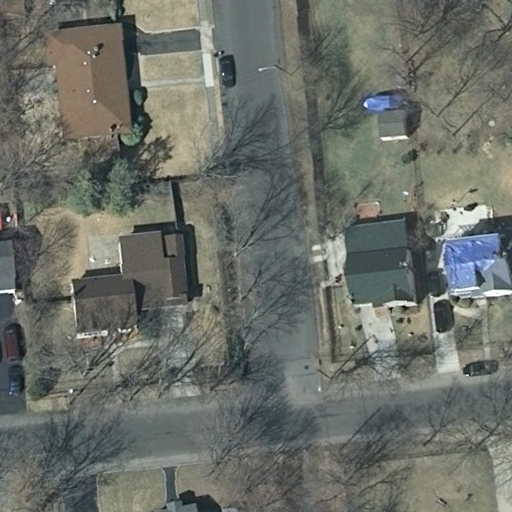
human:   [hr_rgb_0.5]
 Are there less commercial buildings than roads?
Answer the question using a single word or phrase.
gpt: yes

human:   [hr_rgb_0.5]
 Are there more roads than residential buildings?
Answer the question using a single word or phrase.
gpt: no

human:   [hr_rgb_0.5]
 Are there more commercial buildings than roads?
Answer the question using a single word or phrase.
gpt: no

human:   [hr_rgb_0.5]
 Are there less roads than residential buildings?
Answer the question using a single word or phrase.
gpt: yes

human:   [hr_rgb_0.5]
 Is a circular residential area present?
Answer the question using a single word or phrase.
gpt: no

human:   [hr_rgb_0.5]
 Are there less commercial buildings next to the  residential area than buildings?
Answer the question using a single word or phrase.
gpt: yes

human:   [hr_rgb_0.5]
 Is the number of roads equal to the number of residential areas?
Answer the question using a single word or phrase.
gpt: no

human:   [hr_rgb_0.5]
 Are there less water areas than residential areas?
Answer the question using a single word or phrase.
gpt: yes

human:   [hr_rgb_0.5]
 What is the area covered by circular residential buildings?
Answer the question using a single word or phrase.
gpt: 0m2

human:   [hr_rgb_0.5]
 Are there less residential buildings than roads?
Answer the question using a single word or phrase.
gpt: no

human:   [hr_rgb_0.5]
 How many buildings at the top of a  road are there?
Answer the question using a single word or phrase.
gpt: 5

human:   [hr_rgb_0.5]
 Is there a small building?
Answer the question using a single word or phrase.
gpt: yes

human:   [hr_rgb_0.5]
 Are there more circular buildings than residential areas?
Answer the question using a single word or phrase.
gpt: no

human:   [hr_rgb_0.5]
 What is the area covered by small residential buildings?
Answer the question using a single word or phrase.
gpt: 32m2

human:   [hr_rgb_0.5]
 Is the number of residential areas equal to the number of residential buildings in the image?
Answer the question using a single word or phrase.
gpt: no

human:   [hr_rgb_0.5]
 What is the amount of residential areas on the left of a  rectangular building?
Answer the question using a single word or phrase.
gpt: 1

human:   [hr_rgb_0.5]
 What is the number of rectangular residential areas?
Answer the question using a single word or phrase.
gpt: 1

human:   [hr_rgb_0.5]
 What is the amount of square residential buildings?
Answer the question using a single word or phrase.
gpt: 0

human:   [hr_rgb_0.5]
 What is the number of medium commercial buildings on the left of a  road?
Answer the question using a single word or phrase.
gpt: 0

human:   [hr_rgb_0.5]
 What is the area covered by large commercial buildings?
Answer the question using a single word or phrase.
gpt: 0m2

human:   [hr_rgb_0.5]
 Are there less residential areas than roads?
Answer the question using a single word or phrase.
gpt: yes

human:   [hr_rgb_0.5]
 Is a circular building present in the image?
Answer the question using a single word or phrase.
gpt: no

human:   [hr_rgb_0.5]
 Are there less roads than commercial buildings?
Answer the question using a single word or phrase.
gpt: no

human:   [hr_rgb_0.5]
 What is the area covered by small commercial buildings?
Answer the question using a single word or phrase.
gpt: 0m2

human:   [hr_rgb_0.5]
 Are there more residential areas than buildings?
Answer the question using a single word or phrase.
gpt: no

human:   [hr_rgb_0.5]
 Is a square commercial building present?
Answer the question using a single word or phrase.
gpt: no

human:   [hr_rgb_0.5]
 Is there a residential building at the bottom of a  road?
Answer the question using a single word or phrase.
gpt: no

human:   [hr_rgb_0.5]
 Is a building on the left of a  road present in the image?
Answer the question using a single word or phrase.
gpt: yes

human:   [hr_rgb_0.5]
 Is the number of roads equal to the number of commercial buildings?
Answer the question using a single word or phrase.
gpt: no

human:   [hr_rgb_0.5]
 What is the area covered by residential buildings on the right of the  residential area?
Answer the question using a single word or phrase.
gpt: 1045m2

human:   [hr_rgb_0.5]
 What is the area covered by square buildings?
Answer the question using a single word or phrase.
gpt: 0m2

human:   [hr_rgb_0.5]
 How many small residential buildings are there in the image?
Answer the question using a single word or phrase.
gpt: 1

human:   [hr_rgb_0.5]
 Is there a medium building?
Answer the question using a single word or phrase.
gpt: yes

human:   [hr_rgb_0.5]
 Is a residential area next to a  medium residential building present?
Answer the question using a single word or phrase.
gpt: yes

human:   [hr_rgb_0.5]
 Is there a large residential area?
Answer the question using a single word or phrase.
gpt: yes

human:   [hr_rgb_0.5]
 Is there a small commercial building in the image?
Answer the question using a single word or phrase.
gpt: no